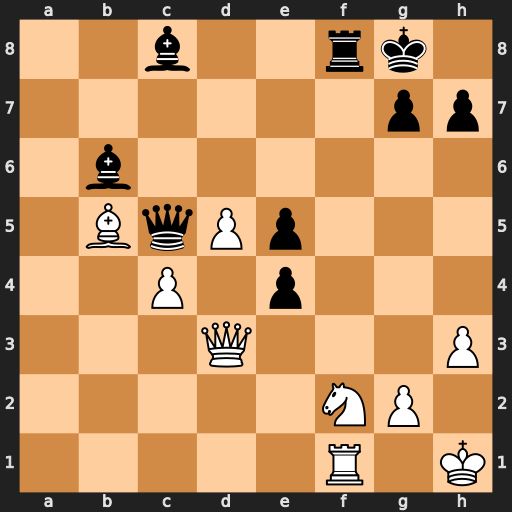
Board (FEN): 2b2rk1/6pp/1b6/1BqPp3/2P1p3/3Q3P/5NP1/5R1K
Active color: w
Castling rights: -
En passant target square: -
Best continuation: Nxe4 Rxf1+ Qxf1